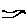
Label: bird